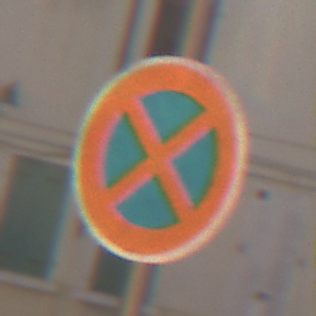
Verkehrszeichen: AbsolutesHalteverbot
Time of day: MorningAfternoon
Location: Outdoor (Urban)
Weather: Clear
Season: NotSpecified
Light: Natural